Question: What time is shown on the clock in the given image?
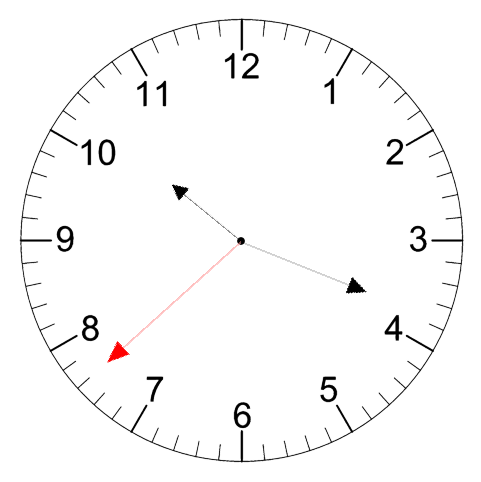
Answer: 10:18:38